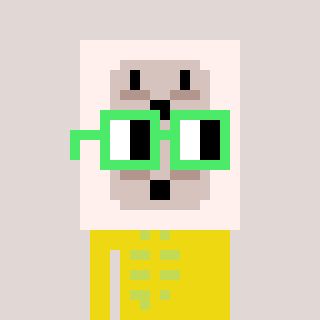
a pixel art character with square light green glasses, a outlet-shaped head and a yellow-colored body on a warm background